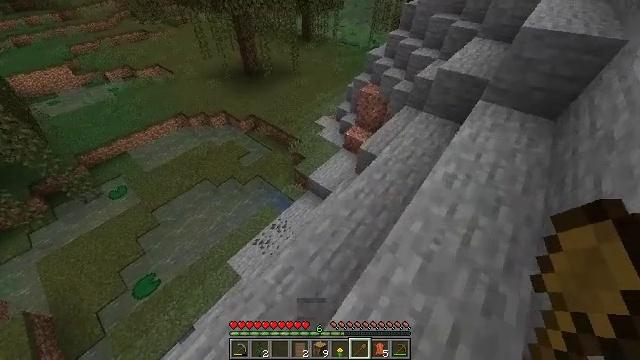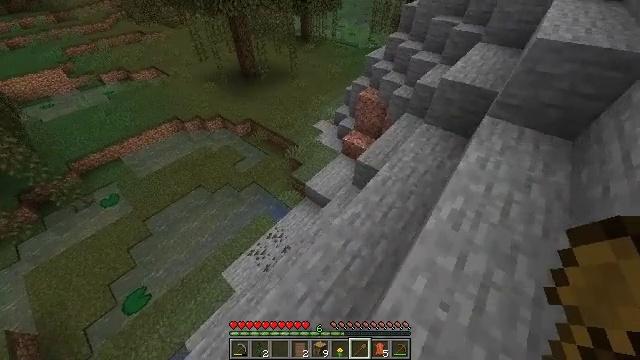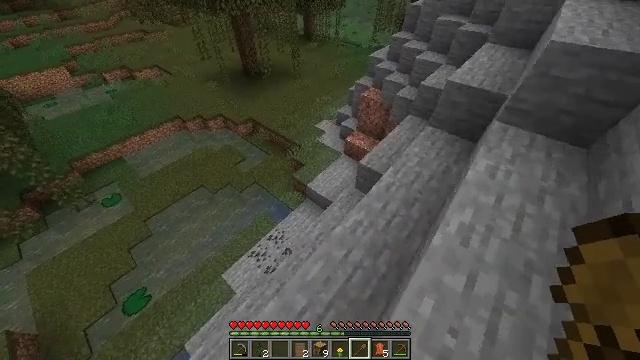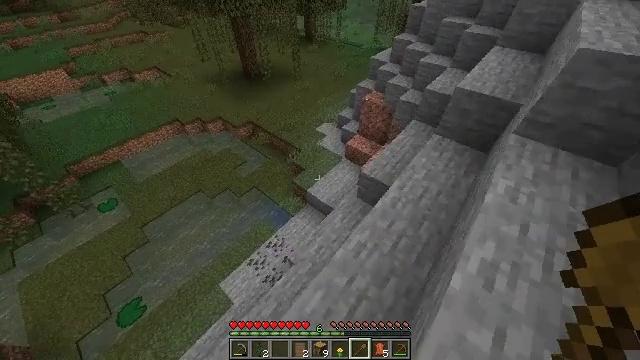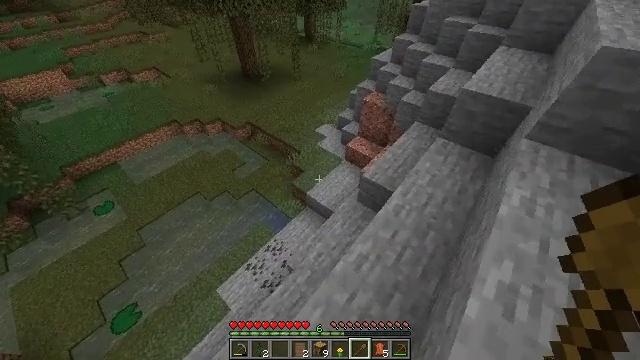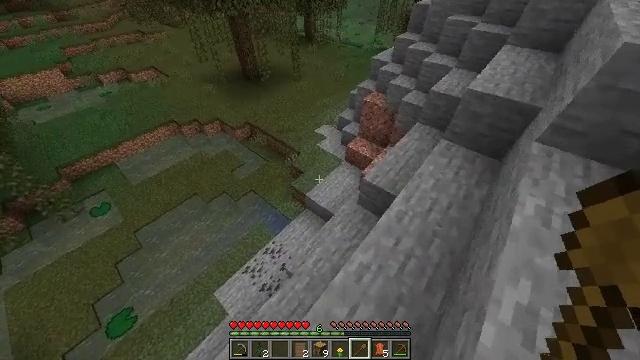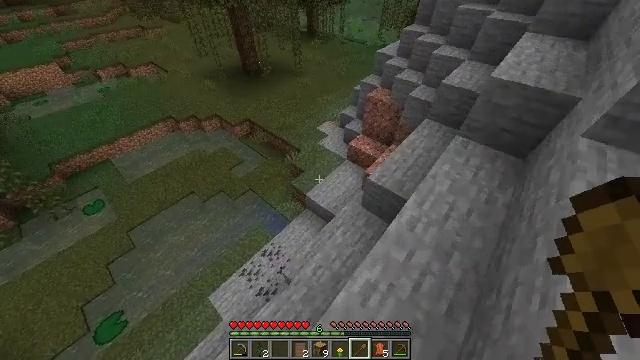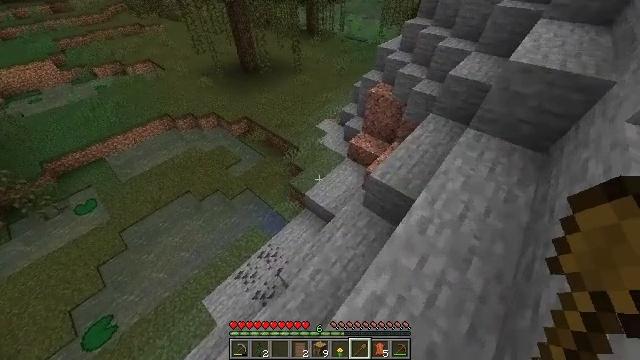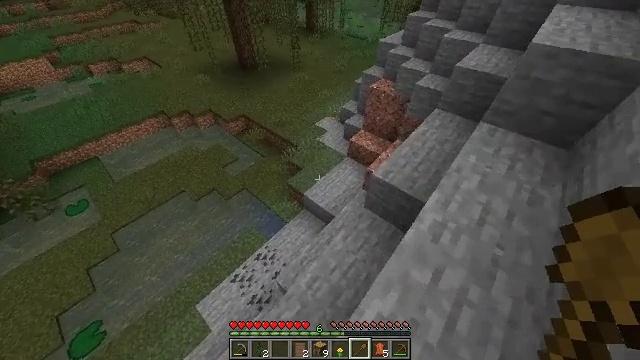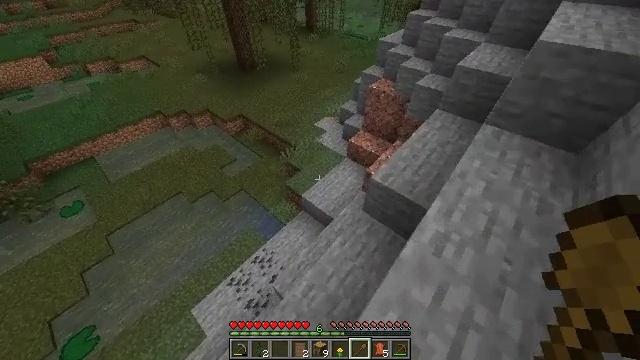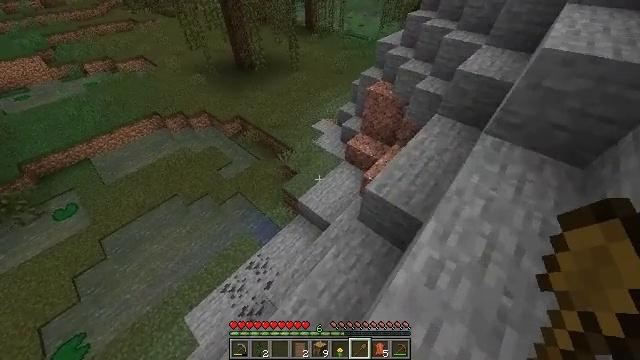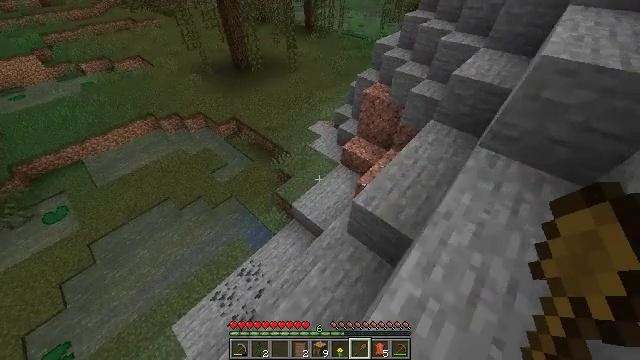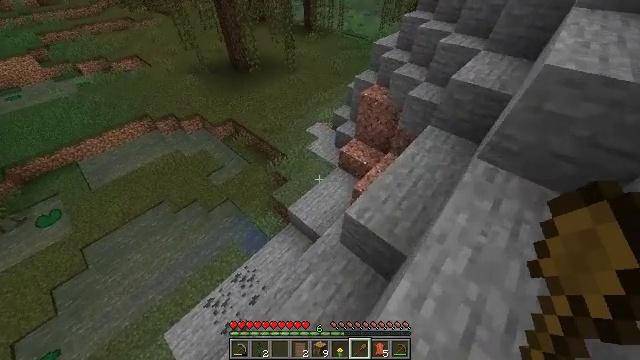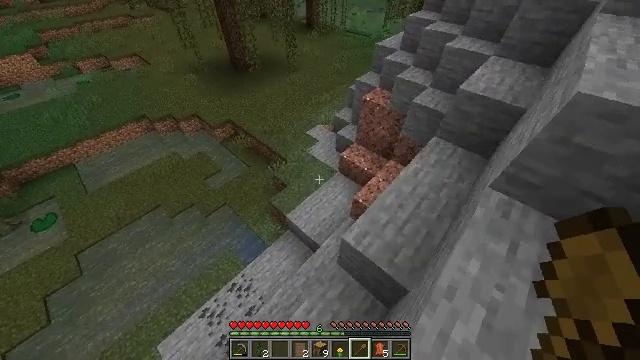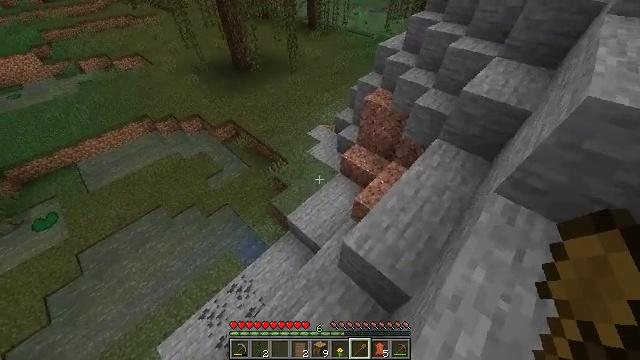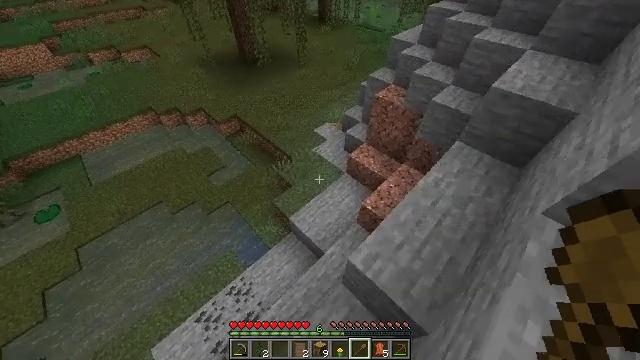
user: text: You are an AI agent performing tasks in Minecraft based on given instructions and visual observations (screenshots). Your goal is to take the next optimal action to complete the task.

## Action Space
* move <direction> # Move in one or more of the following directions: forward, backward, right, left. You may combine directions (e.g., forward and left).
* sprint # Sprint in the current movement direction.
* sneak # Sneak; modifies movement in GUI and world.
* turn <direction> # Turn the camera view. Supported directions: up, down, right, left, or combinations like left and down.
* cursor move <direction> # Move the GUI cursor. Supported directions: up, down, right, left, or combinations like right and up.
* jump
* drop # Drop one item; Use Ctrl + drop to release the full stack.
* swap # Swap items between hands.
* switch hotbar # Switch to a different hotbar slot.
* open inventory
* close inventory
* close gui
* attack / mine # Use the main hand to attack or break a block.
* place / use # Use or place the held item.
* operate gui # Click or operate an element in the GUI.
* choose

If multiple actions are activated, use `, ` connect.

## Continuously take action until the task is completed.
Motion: motion action
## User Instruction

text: Gather grass on the ground.
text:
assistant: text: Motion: move forward
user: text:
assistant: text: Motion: move forward
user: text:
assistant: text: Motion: move forward
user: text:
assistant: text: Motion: move forward
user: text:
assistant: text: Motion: move forward
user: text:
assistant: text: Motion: move forward
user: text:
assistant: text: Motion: move forward and move right
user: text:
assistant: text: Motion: move forward and move right
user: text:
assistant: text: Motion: move forward and move right
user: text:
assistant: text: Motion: move forward and move right
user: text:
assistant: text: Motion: move forward and move right
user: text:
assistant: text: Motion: move forward
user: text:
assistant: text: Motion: move forward
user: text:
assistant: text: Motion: move forward
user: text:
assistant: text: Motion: move forward, turn left and down
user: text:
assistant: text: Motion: move forward, turn left
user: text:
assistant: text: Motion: move forward and move left, turn left and down
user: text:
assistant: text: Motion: move forward and move left
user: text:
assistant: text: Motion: move forward and move left
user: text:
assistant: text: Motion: move forward and move left, turn right
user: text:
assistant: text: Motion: move forward and move left, turn right and up
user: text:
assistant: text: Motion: move forward and move left, turn right
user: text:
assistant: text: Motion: move forward, turn right
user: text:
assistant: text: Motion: move forward
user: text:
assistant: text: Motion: move forward
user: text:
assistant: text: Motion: move forward
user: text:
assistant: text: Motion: move forward, turn left
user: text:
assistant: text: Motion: move forward, turn left and up
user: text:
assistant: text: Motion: move forward, turn left
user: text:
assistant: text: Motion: move forward, turn left and up